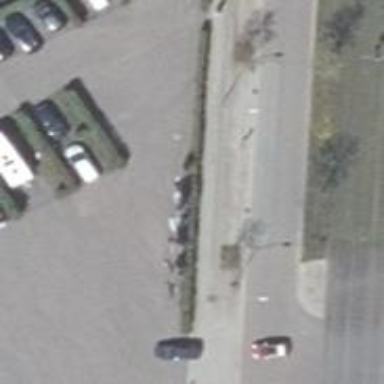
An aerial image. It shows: Taxi stand.